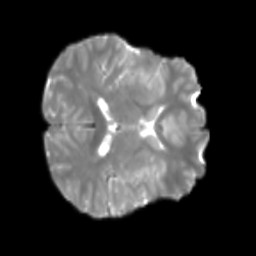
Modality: T2w
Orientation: axial
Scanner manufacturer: siemens
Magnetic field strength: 3 T
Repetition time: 4 s
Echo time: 0.0594 s